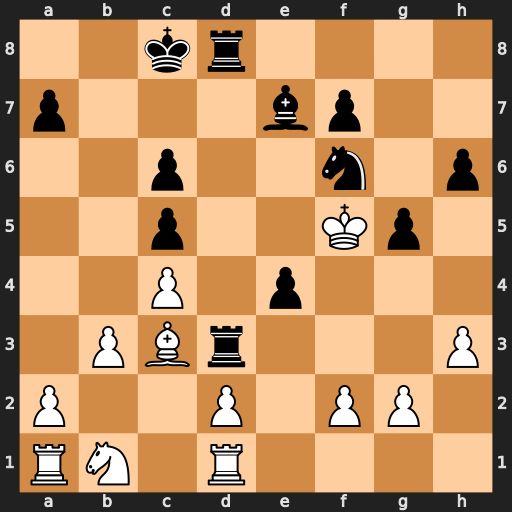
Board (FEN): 2kr4/p3bp2/2p2n1p/2p2Kp1/2P1p3/1PBr3P/P2P1PP1/RN1R4
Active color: w
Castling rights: -
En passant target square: -
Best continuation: Bxf6 Bxf6 Kxf6